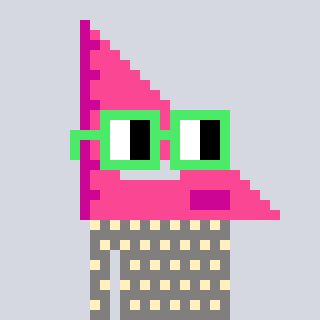
a pixel art character with square light green glasses, a squadron ruler-shaped head and a bluegrey-colored body on a cool background